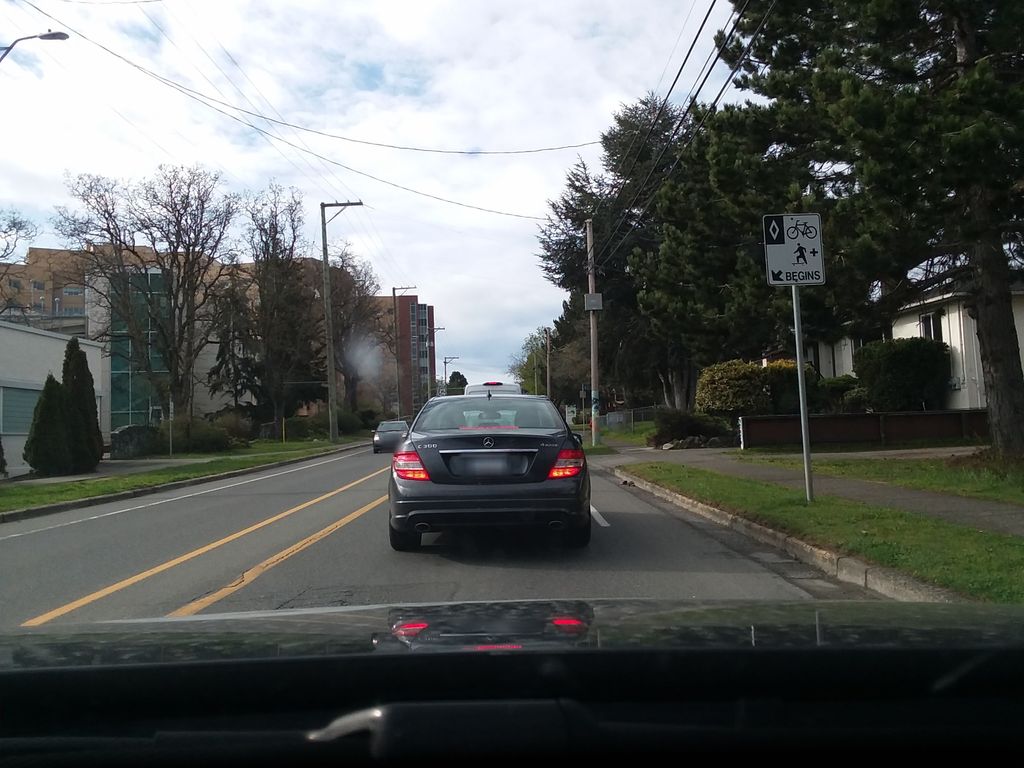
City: victoria